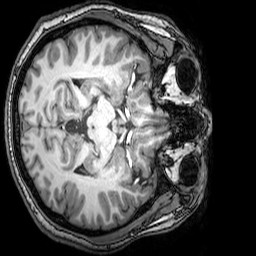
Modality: T1w
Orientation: axial
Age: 20
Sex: male
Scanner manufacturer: philips
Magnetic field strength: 3 T
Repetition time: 0.008113 s
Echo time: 0.003709 s